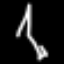
Label: The Eiffel Tower